Question: I'm using an embeddable Tomcat in a maven project structure
(like here: <URL> but im not deploying to Heroku.
I can access the index.jsp (even before adding a web.xml) at 'localhost:8080/'
But I can't workout how to access my servlet (keep getting a 404, even before adding web.xml).
Tried at 'localhost:8080/Archery'
Tried at 'localhost:8080/servlets/servlet.ArcheryShootServlet'
Tried at 'localhost:8080/servlet/servlet.ArcheryShootServlet'
Tried at 'localhost:8080/servlet.ArcheryShootServlet'
Tried at 'localhost:8080/target/Archery'
Tried at 'localhost:8080/target/ArcheryShootServlet'
Tried at 'localhost:8080/target/servlet.ArcheryShootServlet'
I've tried putting them into the resources folder that was already part of the project.

I've tried adding a webResources folder, and adding it to the :
'''
<project xmlns="http://maven.apache.org/POM/4.0.0" xmlns:xsi="http://www.w3.org/2001/XMLSchema-instance"
xsi:schemaLocation="http://maven.apache.org/POM/4.0.0 http://maven.apache.org/maven-v4_0_0.xsd">
<modelVersion>4.0.0</modelVersion>
<groupId>com.heroku.sample</groupId>
<artifactId>embeddedTomcatSample</artifactId>
<version>1.0-SNAPSHOT</version>
<name>embeddedTomcatSample Maven Webapp</name>
<url>http://maven.apache.org</url>
<properties>
<tomcat.version>7.0.34</tomcat.version>
</properties>
<dependencies>
<dependency>
<groupId>org.apache.tomcat.embed</groupId>
<artifactId>tomcat-embed-core</artifactId>
<version>${tomcat.version}</version>
</dependency>
<dependency>
<groupId>org.apache.tomcat.embed</groupId>
<artifactId>tomcat-embed-logging-juli</artifactId>
<version>${tomcat.version}</version>
</dependency>
<dependency>
<groupId>org.apache.tomcat.embed</groupId>
<artifactId>tomcat-embed-jasper</artifactId>
<version>${tomcat.version}</version>
</dependency>
<dependency>
<groupId>org.apache.tomcat</groupId>
<artifactId>tomcat-jasper</artifactId>
<version>${tomcat.version}</version>
</dependency>
<dependency>
<groupId>org.apache.tomcat</groupId>
<artifactId>tomcat-jasper-el</artifactId>
<version>${tomcat.version}</version>
</dependency>
<dependency>
<groupId>org.apache.tomcat</groupId>
<artifactId>tomcat-jsp-api</artifactId>
<version>${tomcat.version}</version>
</dependency>
<dependency>
<groupId>org.swinglabs</groupId>
<artifactId>swing-layout</artifactId>
<version>1.0.3</version>
</dependency>
</dependencies>
<build>
<finalName>embeddedTomcatSample</finalName>
<plugins>
<plugin>
<artifactId>maven-war-plugin</artifactId>
<version>1.1.1</version>
<configuration>
<webResources>
<resource>
<directory>WebContent/WEB-INF</directory>
<includes>
<include>**/*.properties</include>
<include>**/*.xml</include>
<include>**/*.css</include>
<include>**/*.html</include>
</includes>
</resource>
</webResources>
</configuration>
</plugin>
<plugin>
<groupId>org.codehaus.mojo</groupId>
<artifactId>appassembler-maven-plugin</artifactId>
<version>1.1.1</version>
<configuration>
<assembleDirectory>target</assembleDirectory>
<programs>
<program>
<mainClass>launch.ArcheryServer</mainClass>
<name>webapp</name>
</program>
</programs>
</configuration>
<executions>
<execution>
<phase>package</phase>
<goals>
<goal>assemble</goal>
</goals>
</execution>
</executions>
</plugin>
</plugins>
</build>
</project>
'''
'''
<?xml version="1.0" encoding="UTF-8"?>
<web-app version="2.5" xmlns="http://java.sun.com/xml/ns/javaee" xmlns:xsi="http://www.w3.org/2001/XMLSchema-instance" xsi:schemaLocation="http://java.sun.com/xml/ns/javaee http://java.sun.com/xml/ns/javaee/web-app_2_5.xsd">
<servlet>
<servlet-name>ArcheryShootServlet</servlet-name>
<servlet-class>servlet.ArcheryShootServlet</servlet-class>
</servlet>
<servlet-mapping>
<servlet-name>ArcheryShootServlet</servlet-name>
<url-pattern>/Archery</url-pattern>
</servlet-mapping>
<session-config>
<session-timeout>
30
</session-timeout>
</session-config>
<welcome-file-list>
<welcome-file>/WEB-INF/index.jsp</welcome-file>
</welcome-file-list>
</web-app>
'''
'''
<?xml version="1.0" encoding="UTF-8"?>
<Context antiJARLocking="true" path="/Archery"/>
'''
'''
package servlet;
import java.io.IOException;
import java.io.PrintWriter;
import javax.servlet.ServletException;
import javax.servlet.ServletOutputStream;
import javax.servlet.annotation.WebServlet;
import javax.servlet.http.HttpServlet;
import javax.servlet.http.HttpServletRequest;
import javax.servlet.http.HttpServletResponse;
@WebServlet(
name = "Archery",
urlPatterns = {"/Archery"}
)
public class ArcheryShootServlet extends HttpServlet {
protected void processRequest(HttpServletRequest req, HttpServletResponse resp)
throws ServletException, IOException {
String xmlSent = req.toString();
System.out.println(xmlSent);
ServletOutputStream out = resp.getOutputStream();
PrintWriter test = resp.getWriter();
test.write("hello");
out.write("hello heroku".getBytes());
out.write(xmlSent.getBytes());
out.flush();
out.close();
}
// <editor-fold defaultstate="collapsed" desc="HttpServlet methods. doGet and doPost call processRequest">...
'''
}
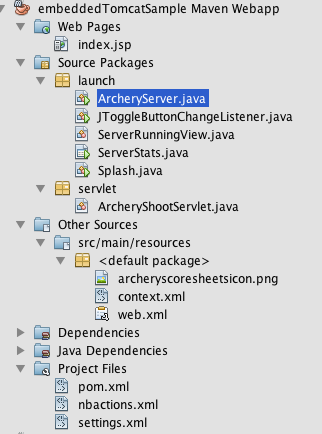
Answer: Your application context path is '/Archery' (defined in 'context.xml')
Your servlet path is also '/Archery' ('urlPatterns' property of '@WebServlet')
It's also duplicated by your web.xml
So, your URL should be 'localhost:8080/Archery/Archery'
First server[:port], followed by context path, followed by servlet path
Anyway, you will have to fix project structure in order for this to work.
If you are following Maven conventions web resources directory should be 'src/main/webapp'
The 'web.xml' (and 'context.xml') should be put under WEB-INF directory under this directory.
After you have packaged the war, just make sure these files are there (under WEB-INF)